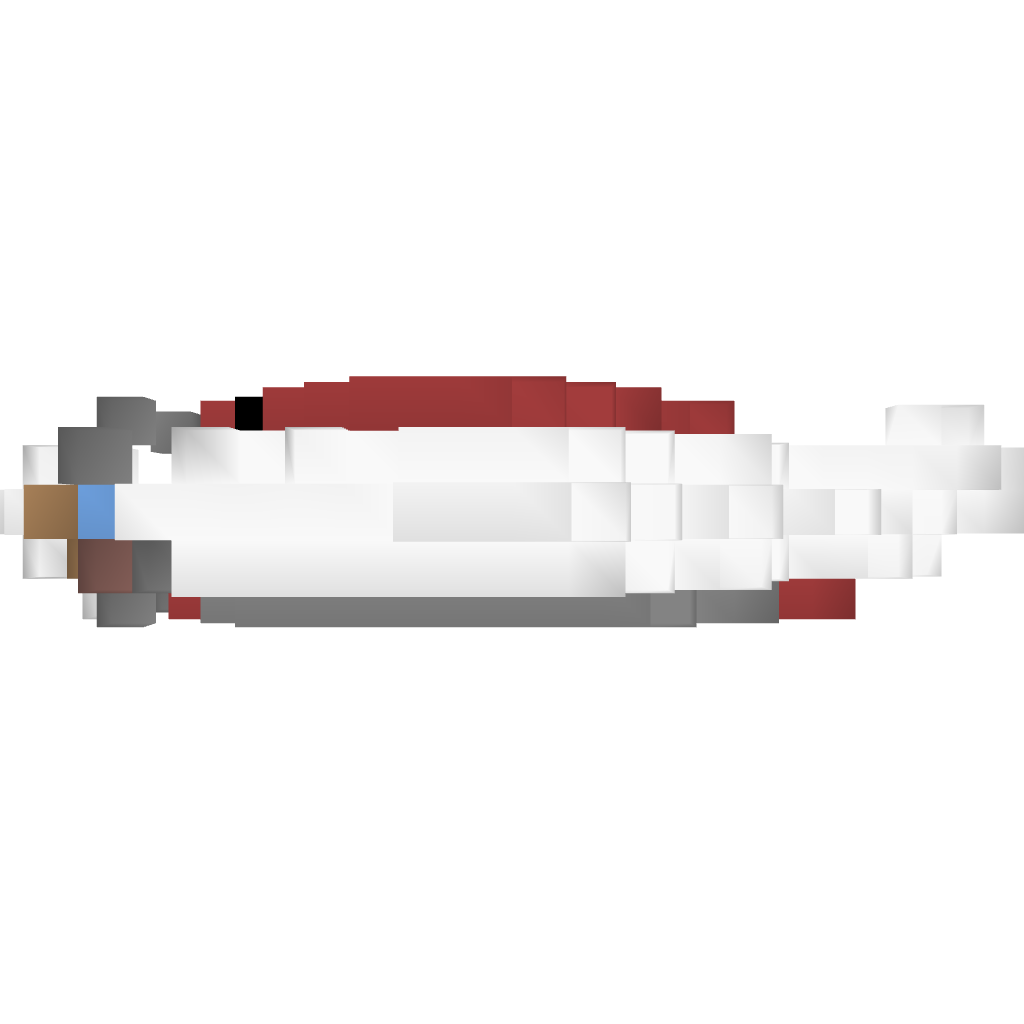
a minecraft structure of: Assault Airship - Silver Empire Warship Assault Craft bad low quality